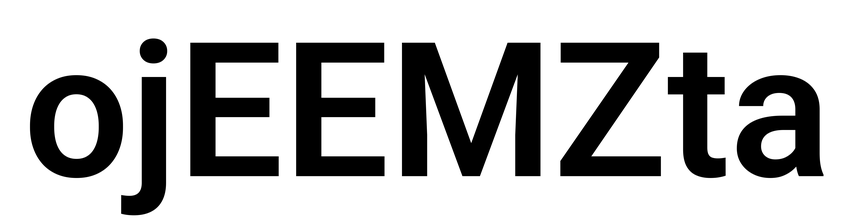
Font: Roboto_SemiBold